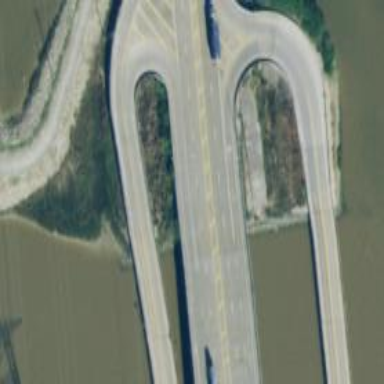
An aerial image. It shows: Viaduct bridge on trunk highway.